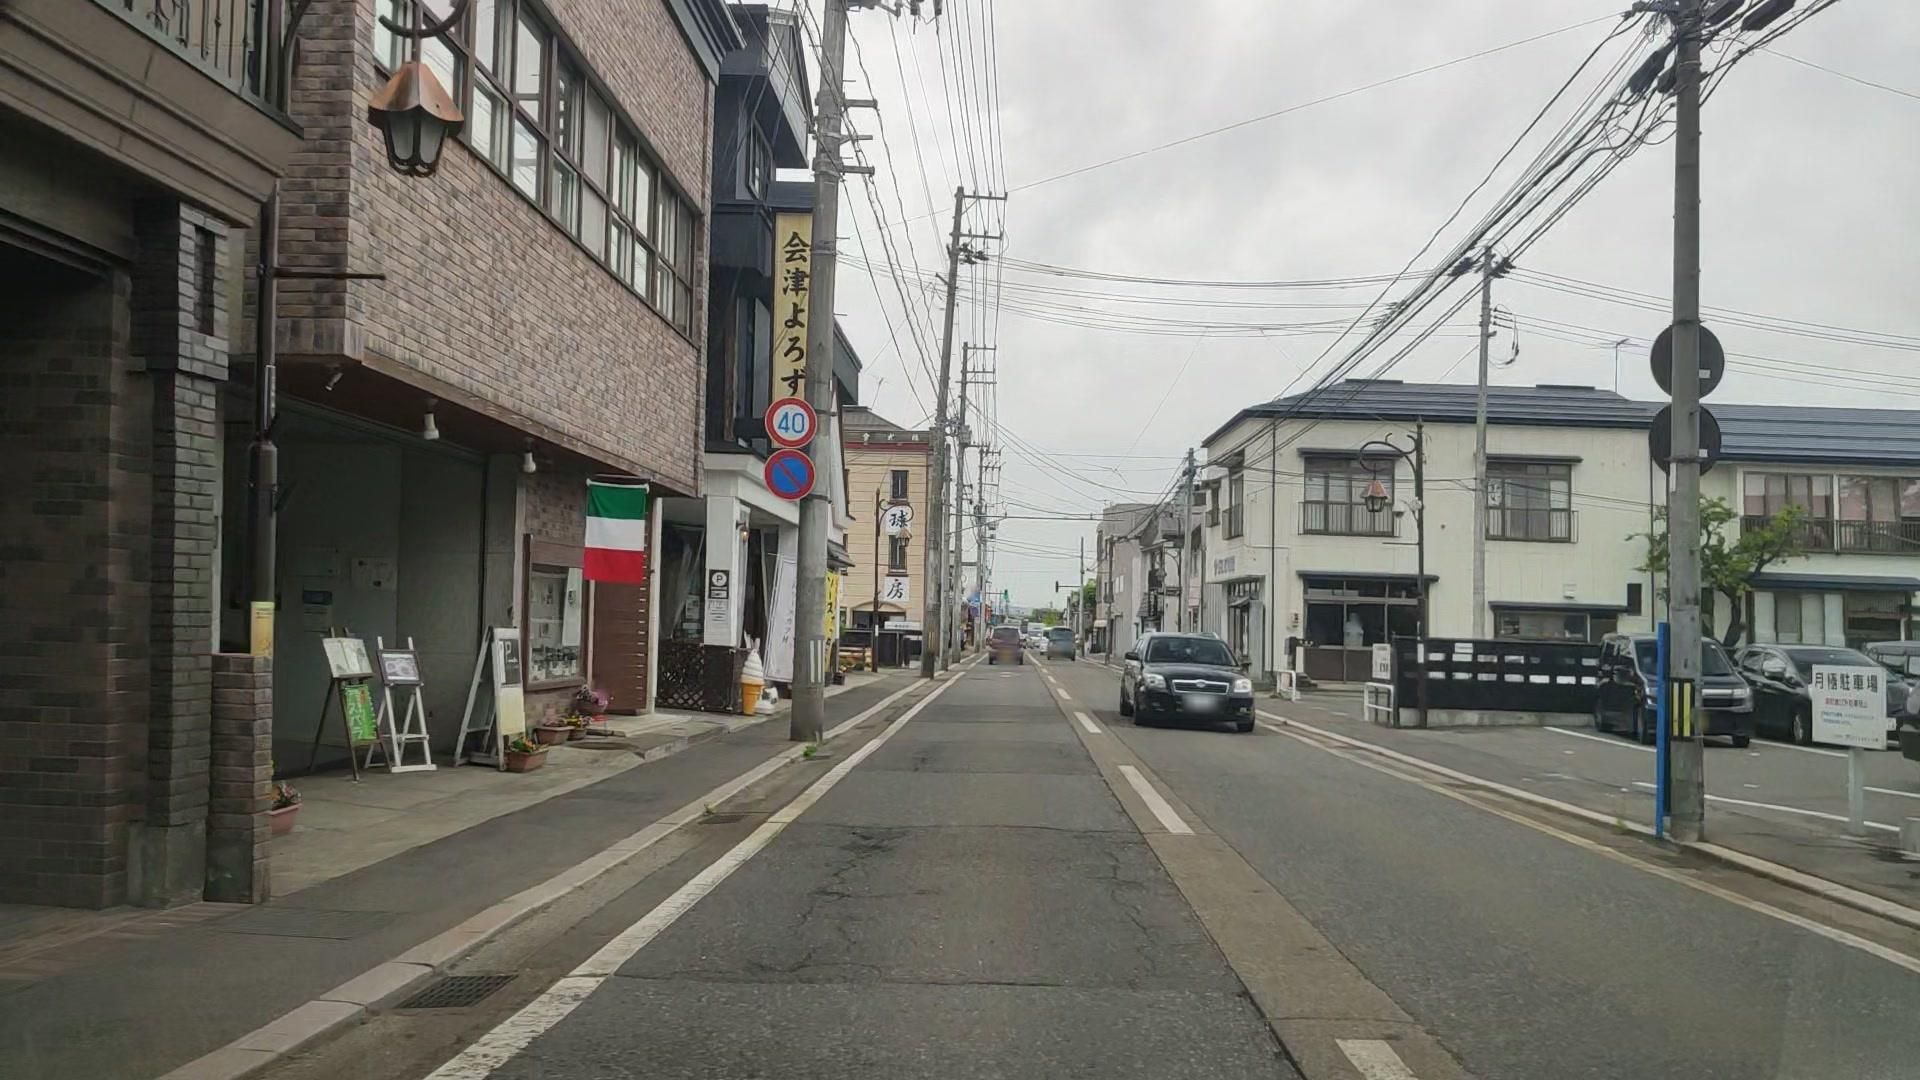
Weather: cloudy
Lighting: day
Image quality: good
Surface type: walking surface
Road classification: trunk
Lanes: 2.0
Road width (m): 1.1, 1.3
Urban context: urban centre
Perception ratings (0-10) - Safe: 5.6, Lively: 7.48, Beautiful: 6.99, Boring: 1.52, Depressing: 4.66, Wealthy: 6.91